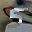
Label: 5